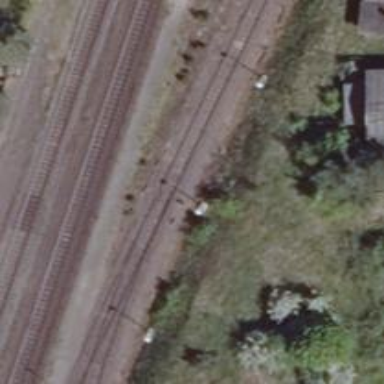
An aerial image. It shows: Railway switch.